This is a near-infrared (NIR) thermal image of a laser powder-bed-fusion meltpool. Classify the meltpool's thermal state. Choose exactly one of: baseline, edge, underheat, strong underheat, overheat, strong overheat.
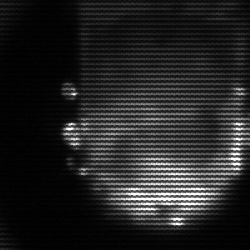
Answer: baseline